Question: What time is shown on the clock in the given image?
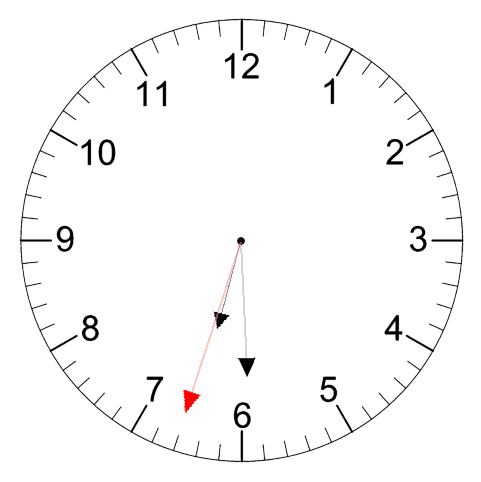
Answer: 06:29:33